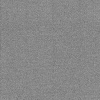
Atmospheric dust classification: dusty